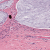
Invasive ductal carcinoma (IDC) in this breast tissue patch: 0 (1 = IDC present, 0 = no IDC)